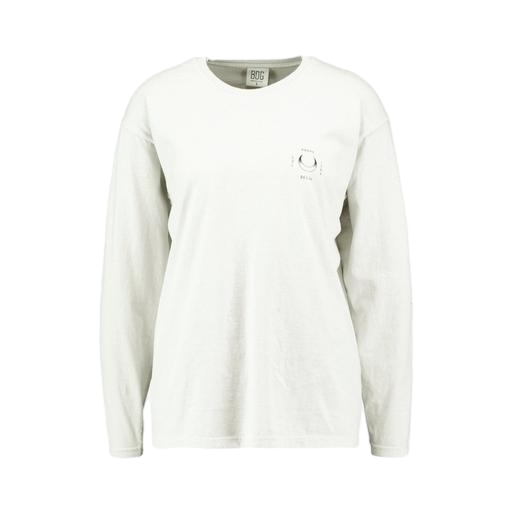
longsleeve t-shirt, long-sleeve tee, long sleeve tee, white background